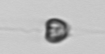
Label: Apedinella